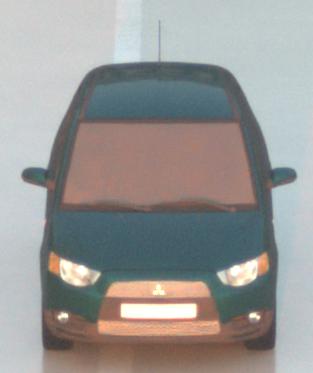
Make: Mitsubishi
Model: Colt 1.1
Detailed model: Colt (VI)
Model produced from: 2008/11
Model produced until: 2010/10
Doors: 3
Color: blue
Road condition: wet road
Daytime: sunrise or sunset
Contrast: medium contrast